Question: I am having trouble running a test that uses a mockup for a service call (retrieve a location from the web sql database).
This is the controller:
.controller('LocationDetailCtrl', function ($scope, $stateParams, LocationDbService, ProjectDbService) {
'''
$scope.getLocation = function () {
LocationDbService.get($stateParams.locationId,
//Success
function (tx, results) {
console.log(JSON.stringify(results.rows.item(0)));
if (results.rows.length > 0) {
console.log("We are in the if statement");
$scope.location = {
id: results.rows.item(0).id,
name: results.rows.item(0).name,
address: results.rows.item(0).address,
lat: results.rows.item(0).latitude,
lng: results.rows.item(0).longitude,
radius: results.rows.item(0).radius
}
$scope.$apply();
}
},
//Error
function () {
console.log("Could not retrieve the location");
})
}
'''
Before each test:
'''
var ctrl, scope, locationDbService, projectDbService, stateparams;
// inject the $controller and $rootScope services
// in the beforeEach block
beforeEach(angular.mock.inject(function ($controller, $rootScope, _LocationDbService_, _ProjectDbService_) {
// Create a new scope that's a child of the $rootScope
scope = $rootScope.$new();
stateparams = {locationId: 1}; //mock your stateparams object with your id
// Create the controller
ctrl = $controller('LocationDetailCtrl', {
$scope: scope,
$stateParams: stateparams,
LocationDbService: _LocationDbService_,
ProjectDbService: _ProjectDbService_
});
locationDbService = _LocationDbService_;
projectDbService = _ProjectDbService_;
}));
'''
The test:
'''
it('a location should be retrieved',
function () {
spyOn(locationDbService, 'get').andCallFake(function(success, fail){
var results = [];
results.push(
{
"id": 1,
"name": "Jeroen",
"address": "Kontitch",
"latitude": "27.<PHONE>",
"longitude": "-81.51575350000002",
"radius": 50
});
var rs = {
//rs is a SQLResultSetobject
insertId: 0,
rowsAffected: 0,
rows: {
//rows is a SQLResultSetRowListobject
length: results.length,
item: function(index) {
return results[index];
}
}
};
success(null, rs);
});
expect(scope.location).toBeUndefined();
scope.getLocation();
expect(scope.location).toBeDefined();
});
'''
I get the following test failure:

Does somebody know why I get this error? Thanks in advance!
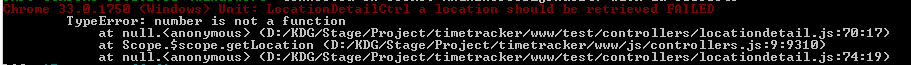
Answer: I don't believe that you can use angular.mock.inject to mock your own service for you. I have always created an object that has the needed fields/functions on it to mock the service via spies.
Inject what you can:
'''
inject(function ($controller, $rootScope)
'''
mock what you can't
'''
stateparams = {locationId: 1};
locationDbService = jasmine.createSpyObj('LocationDbService', ['method1', 'method2']);
projectDbService= jasmine.createSpyObj('ProjectDbService', ['method3', 'method4']);
'''
Then create your controller with these:
'''
ctrl = $controller('LocationDetailCtrl', {
$scope: scope,
$stateParams: stateparams,
LocationDbService: locationDbService ,
ProjectDbService: projectDbService
});
'''
This way you have full control over what is being injected into your controller to truly isolate it for your unit test.